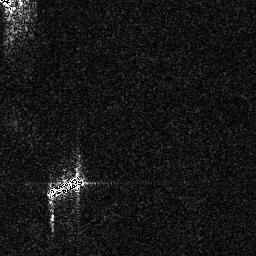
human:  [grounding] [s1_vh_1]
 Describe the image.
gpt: In the satellite image, there is  <ref>1 medium ship </ref> <box>[[17, 66, 33, 77, 0]]</box> located at bottom left.